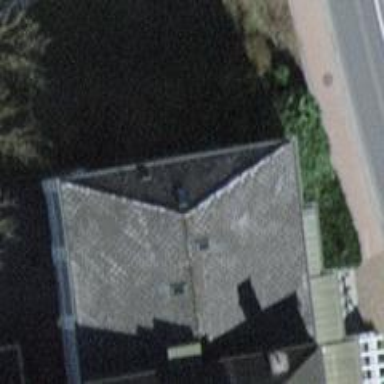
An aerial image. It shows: Office building.